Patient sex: F
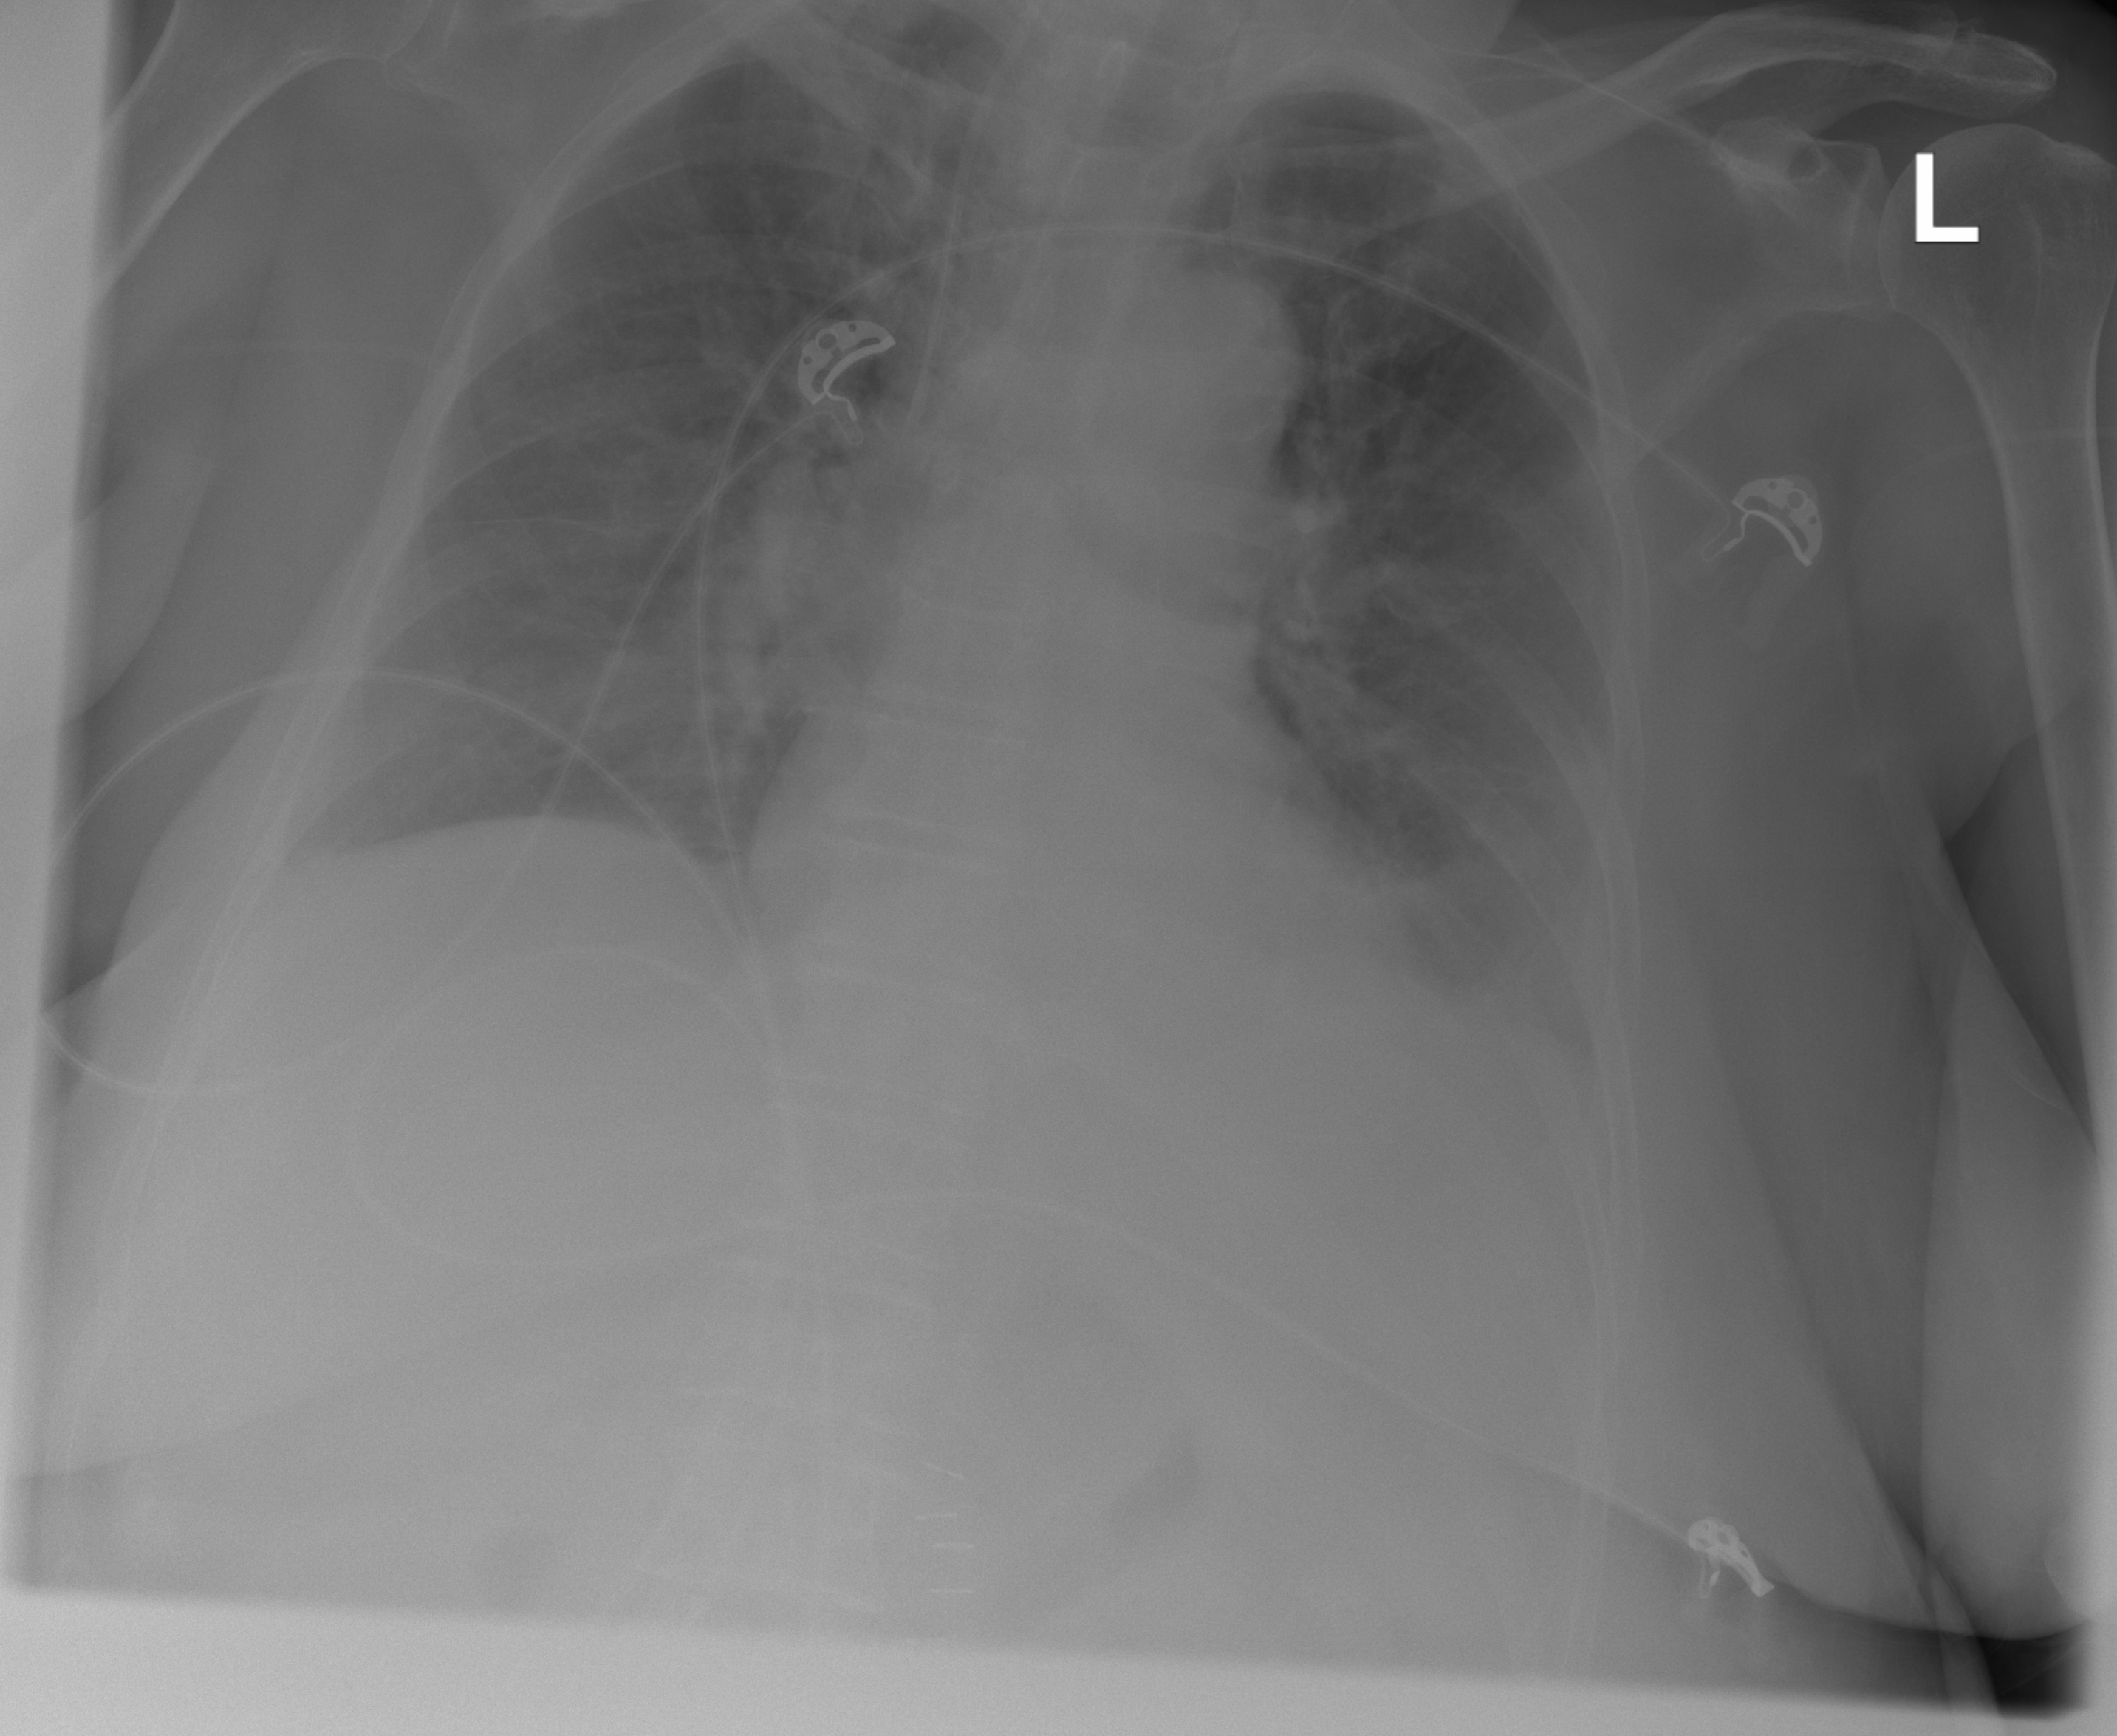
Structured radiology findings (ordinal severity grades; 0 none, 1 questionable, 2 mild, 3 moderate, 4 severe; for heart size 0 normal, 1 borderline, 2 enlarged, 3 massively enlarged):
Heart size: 0
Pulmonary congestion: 0
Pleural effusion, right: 0
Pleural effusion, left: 2
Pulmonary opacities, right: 0
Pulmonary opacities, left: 0
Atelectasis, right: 2
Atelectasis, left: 2